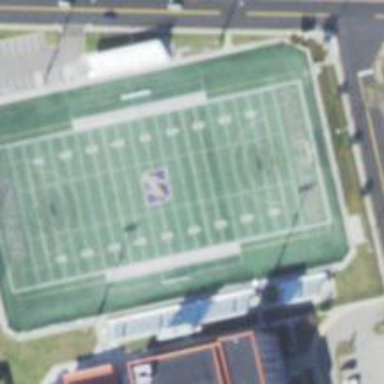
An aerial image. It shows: American football pitch.